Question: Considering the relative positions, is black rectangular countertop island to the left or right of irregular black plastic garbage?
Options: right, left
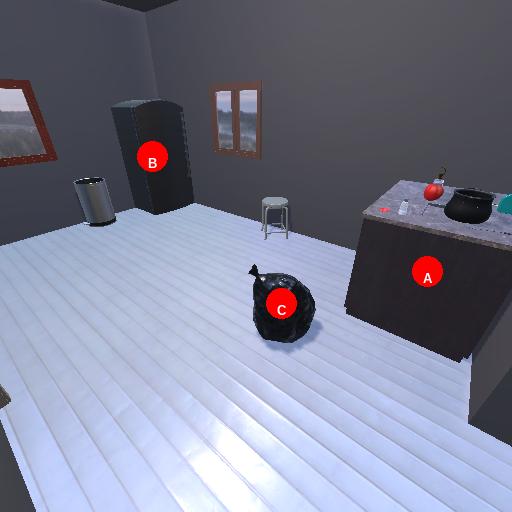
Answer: right